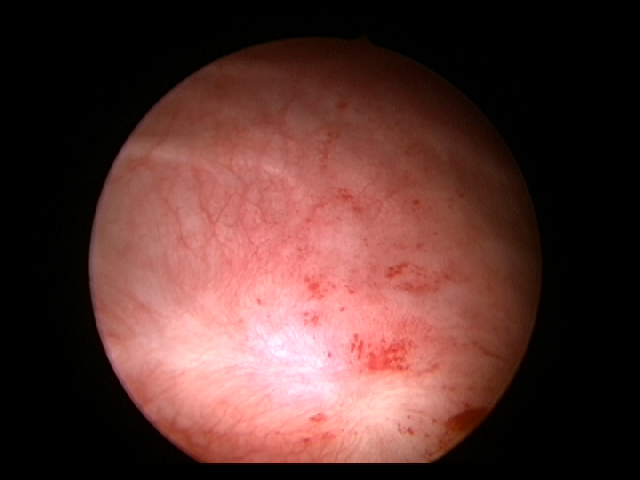
Modality: WLC
Class: Non-malignant
Subclass: BenignNOS
Lesion: L1
Morphology: Non-papillary
Bladder cancer association: No